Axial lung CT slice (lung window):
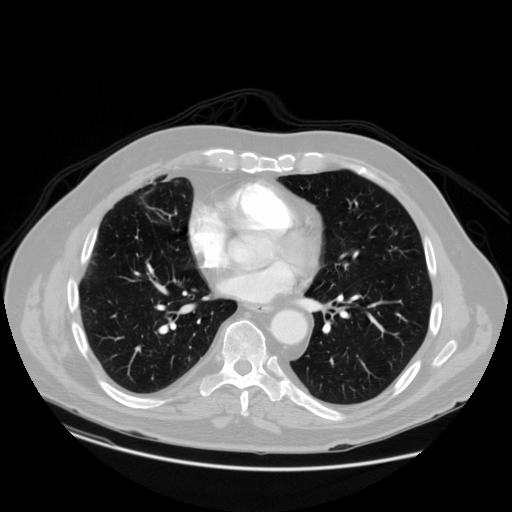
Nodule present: no